Question: I'm pretty sure I (at least intentionally) haven't done anything to the code in R.java, but I am getting a compiler error, saying that a ";" is expected.
In R there is a line: 'public static final int phone number=0x7f0b0061;' where the word '"number"' is red (this is where the error is)
I don't understand why there is a space between phone and number unless I accidentally messed with it.
I tried modifying and deleting the line but the R class just brought it back and gave me the error again. What can I do?

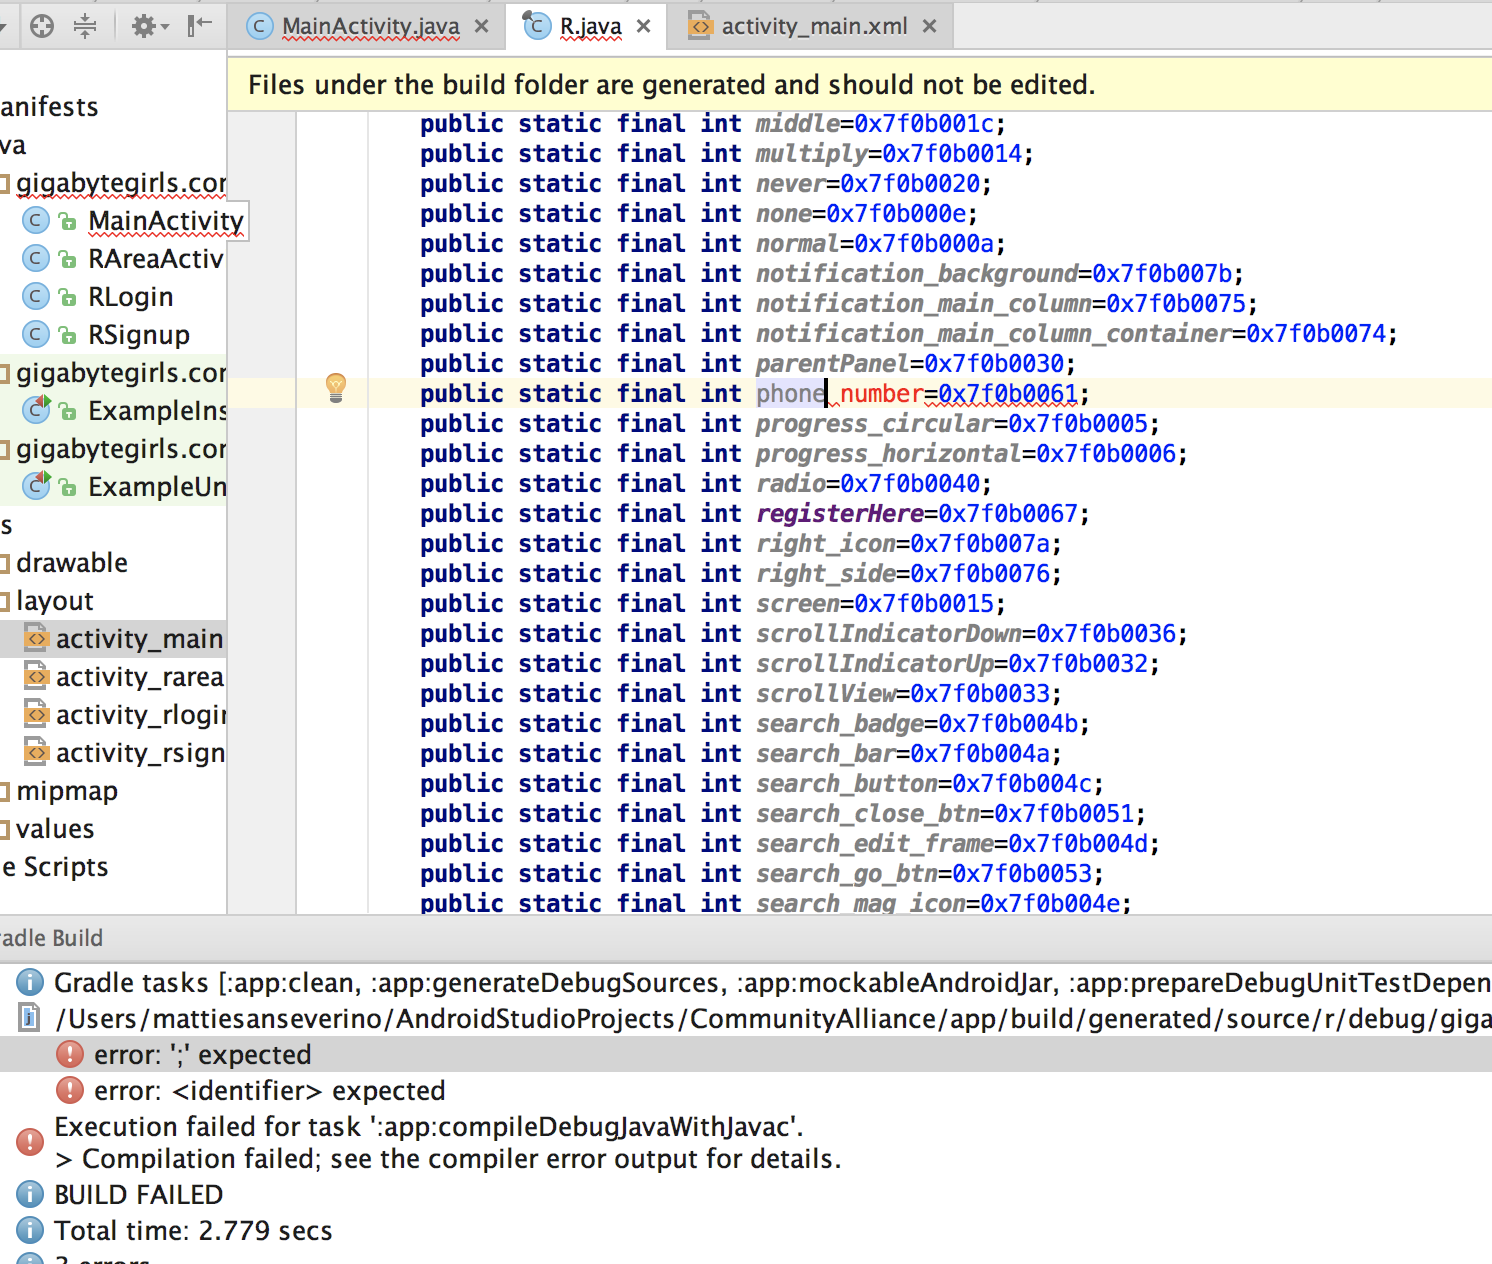
Answer: The R class gets generated when you build your project. You can't modify it. You probably used
> android:id="@+id/phone number"
Instead of
> android:id="@+id/phone_number"
In one of your layout-files.